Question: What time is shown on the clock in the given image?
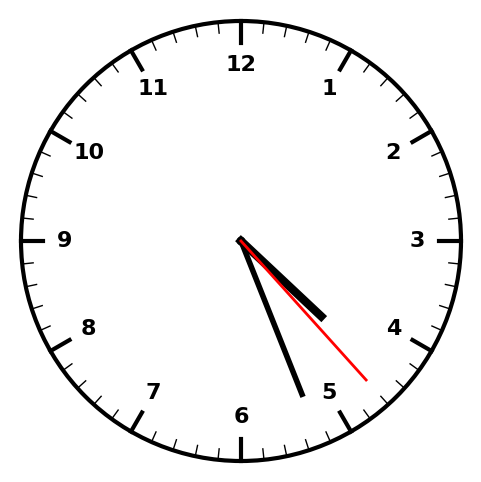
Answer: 04:26:23